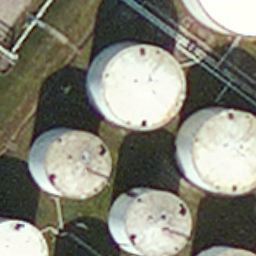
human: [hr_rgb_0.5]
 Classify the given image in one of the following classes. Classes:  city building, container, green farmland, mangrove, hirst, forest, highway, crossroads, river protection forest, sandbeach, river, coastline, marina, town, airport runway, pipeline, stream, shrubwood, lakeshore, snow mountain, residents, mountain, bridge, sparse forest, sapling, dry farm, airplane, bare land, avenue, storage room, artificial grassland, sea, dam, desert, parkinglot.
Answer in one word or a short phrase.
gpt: storage room